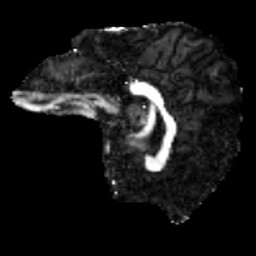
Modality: FA
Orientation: sagittal
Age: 26
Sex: male
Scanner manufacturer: siemens
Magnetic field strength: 3 T
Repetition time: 3.5 s
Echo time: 0.086 s